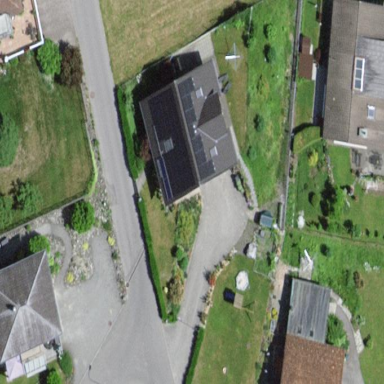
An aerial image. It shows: Detached building with gabled roof.